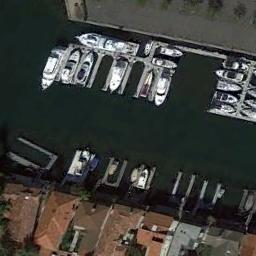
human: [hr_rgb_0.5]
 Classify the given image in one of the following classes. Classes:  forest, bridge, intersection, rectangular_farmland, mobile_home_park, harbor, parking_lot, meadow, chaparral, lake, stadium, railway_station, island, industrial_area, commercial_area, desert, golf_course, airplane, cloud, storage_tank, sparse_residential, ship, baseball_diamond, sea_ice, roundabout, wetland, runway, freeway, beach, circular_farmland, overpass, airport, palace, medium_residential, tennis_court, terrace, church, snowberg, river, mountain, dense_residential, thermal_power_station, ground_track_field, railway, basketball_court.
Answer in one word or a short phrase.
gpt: harbor